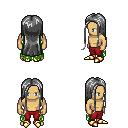
a pixel art fantasy rpg character, male body template, human, tanned skin, green tattered cape, red pants, gray extra-long hairstyle, gold boots, four views (front, back, left, right), 2x2 character sprite sheet, small pixel art, hard edges, no anti-aliasing